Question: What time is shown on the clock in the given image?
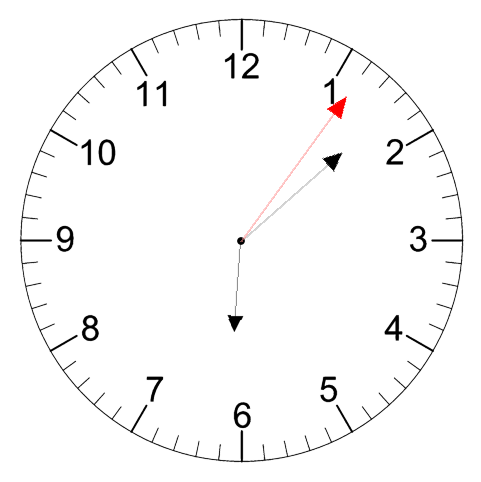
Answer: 06:08:06